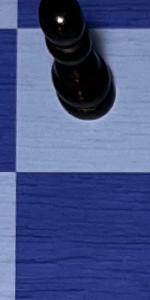
Label: Empty